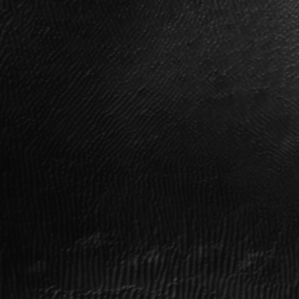
Label: frost